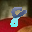
Label: 8